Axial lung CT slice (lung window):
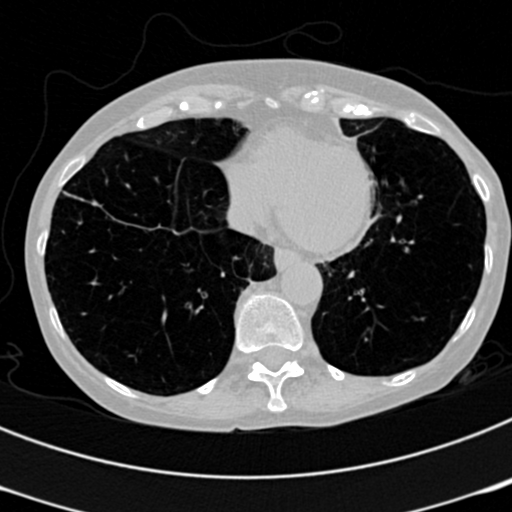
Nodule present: no